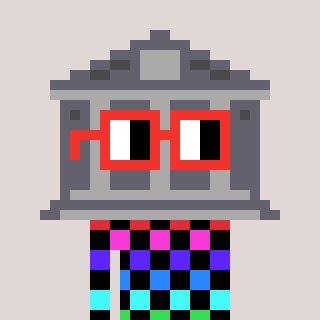
a pixel art character with square red glasses, a bank-shaped head and a gunk-colored body on a warm background